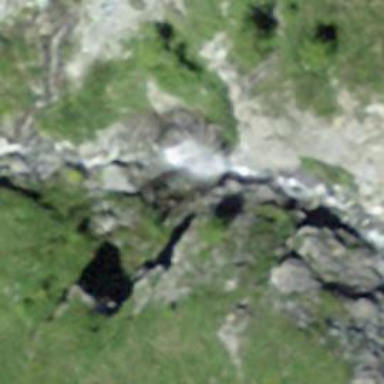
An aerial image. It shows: Beautiful waterfall.